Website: home-depot
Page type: payment
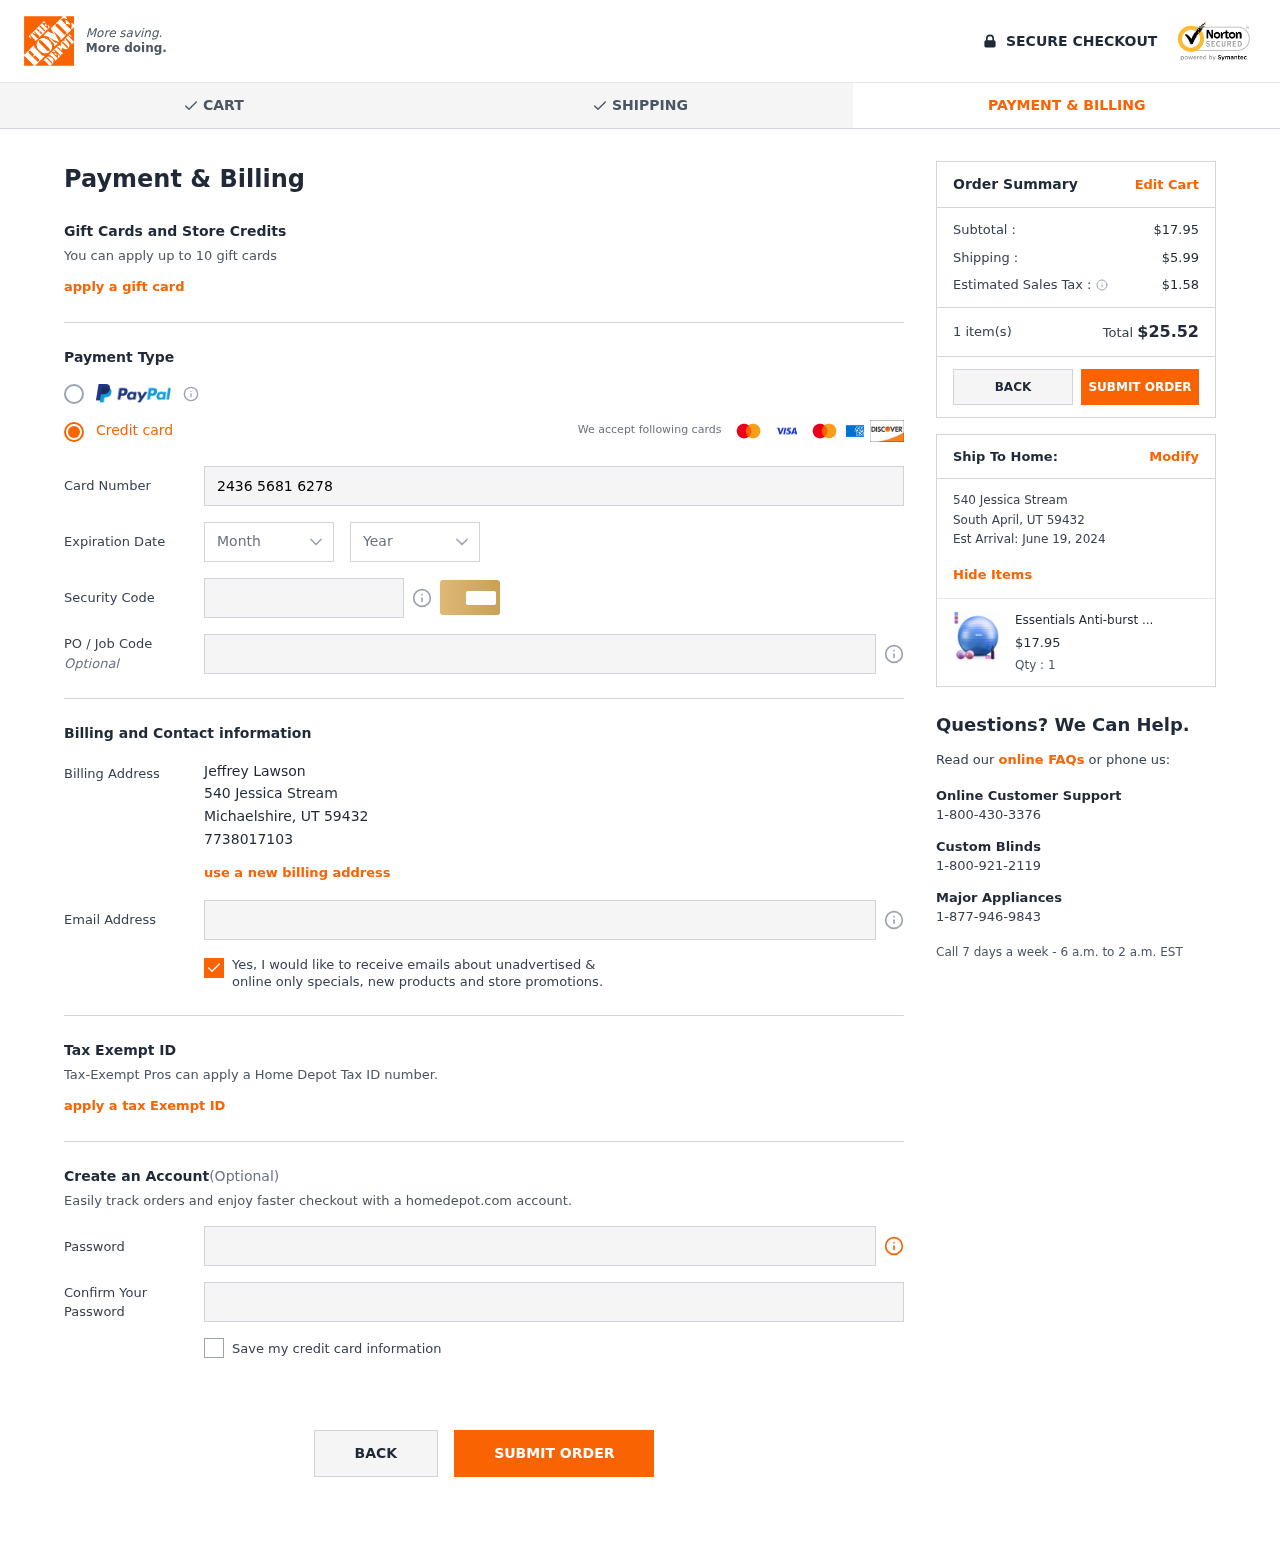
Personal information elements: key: PII_CARD_CVV
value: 066
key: PII_CARD_EXPIRY_MONTH
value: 08
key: PII_CARD_EXPIRY_YEAR
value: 28
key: PII_CARD_NUMBER
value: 2436 5681 6278 8315
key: PII_CITY
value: Michaelshire
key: PII_CITY2
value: South April
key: PII_EMAIL
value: jlawson@hotmail.com
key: PII_FULLNAME
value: Jeffrey Lawson
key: PII_JOB_CODE
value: WO-374783
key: PII_PHONE
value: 7738017103
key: PII_POSTCODE
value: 59432
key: PII_POSTCODE2
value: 59432
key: PII_STATE_ABBR
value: UT
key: PII_STATE_ABBR2
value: UT
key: PII_STREET
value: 540 Jessica Stream
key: PII_STREET2
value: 540 Jessica Stream
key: PII_POSTCODE_FULL
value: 59432
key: PII_POSTCODE_NUMERIC
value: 59432
Product elements: key: PRODUCT1_NAME
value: Essentials Anti-burst Exercise Ball 65 cm 75 cm Fitness Ball with Ball Pump Pezzi Ball for Yoga Pila
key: PRODUCT1_PRICE
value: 17.95
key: PRODUCT1_QUANTITY
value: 1
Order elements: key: ORDER_SUBTOTAL
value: $17.95
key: ORDER_SHIPPING_COST
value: $5.99
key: ORDER_TAX
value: $1.58
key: ORDER_NUM_ITEMS
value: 1 item(s)
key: ORDER_TOTAL
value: $25.52
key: ORDER_DELIVERY_DATE
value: June 19, 2024